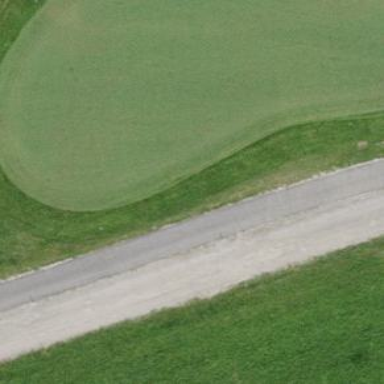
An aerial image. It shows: Picturesque green golfing area with grass land use.